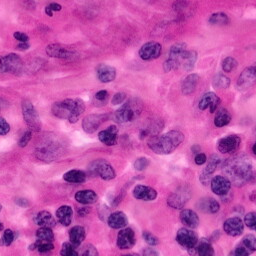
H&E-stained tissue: Pancreatic